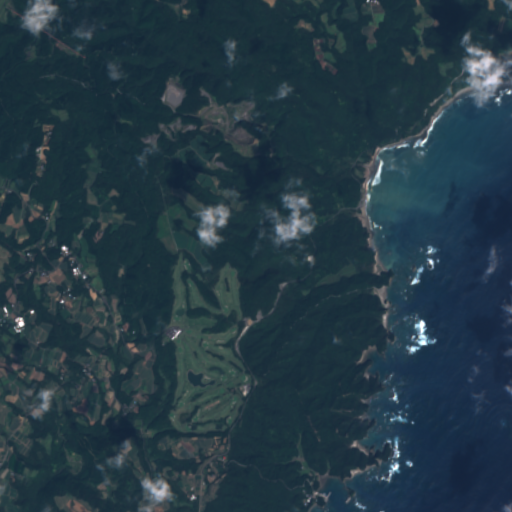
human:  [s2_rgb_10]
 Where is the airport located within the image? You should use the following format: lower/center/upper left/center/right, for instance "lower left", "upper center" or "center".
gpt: The airport is located in the upper left of the image.
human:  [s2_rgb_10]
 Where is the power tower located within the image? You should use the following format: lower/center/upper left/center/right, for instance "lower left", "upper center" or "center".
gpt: The power tower is located in the upper left of the image.
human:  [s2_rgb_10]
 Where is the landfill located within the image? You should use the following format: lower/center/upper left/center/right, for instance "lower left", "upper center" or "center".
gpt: There is no landfill in the image.